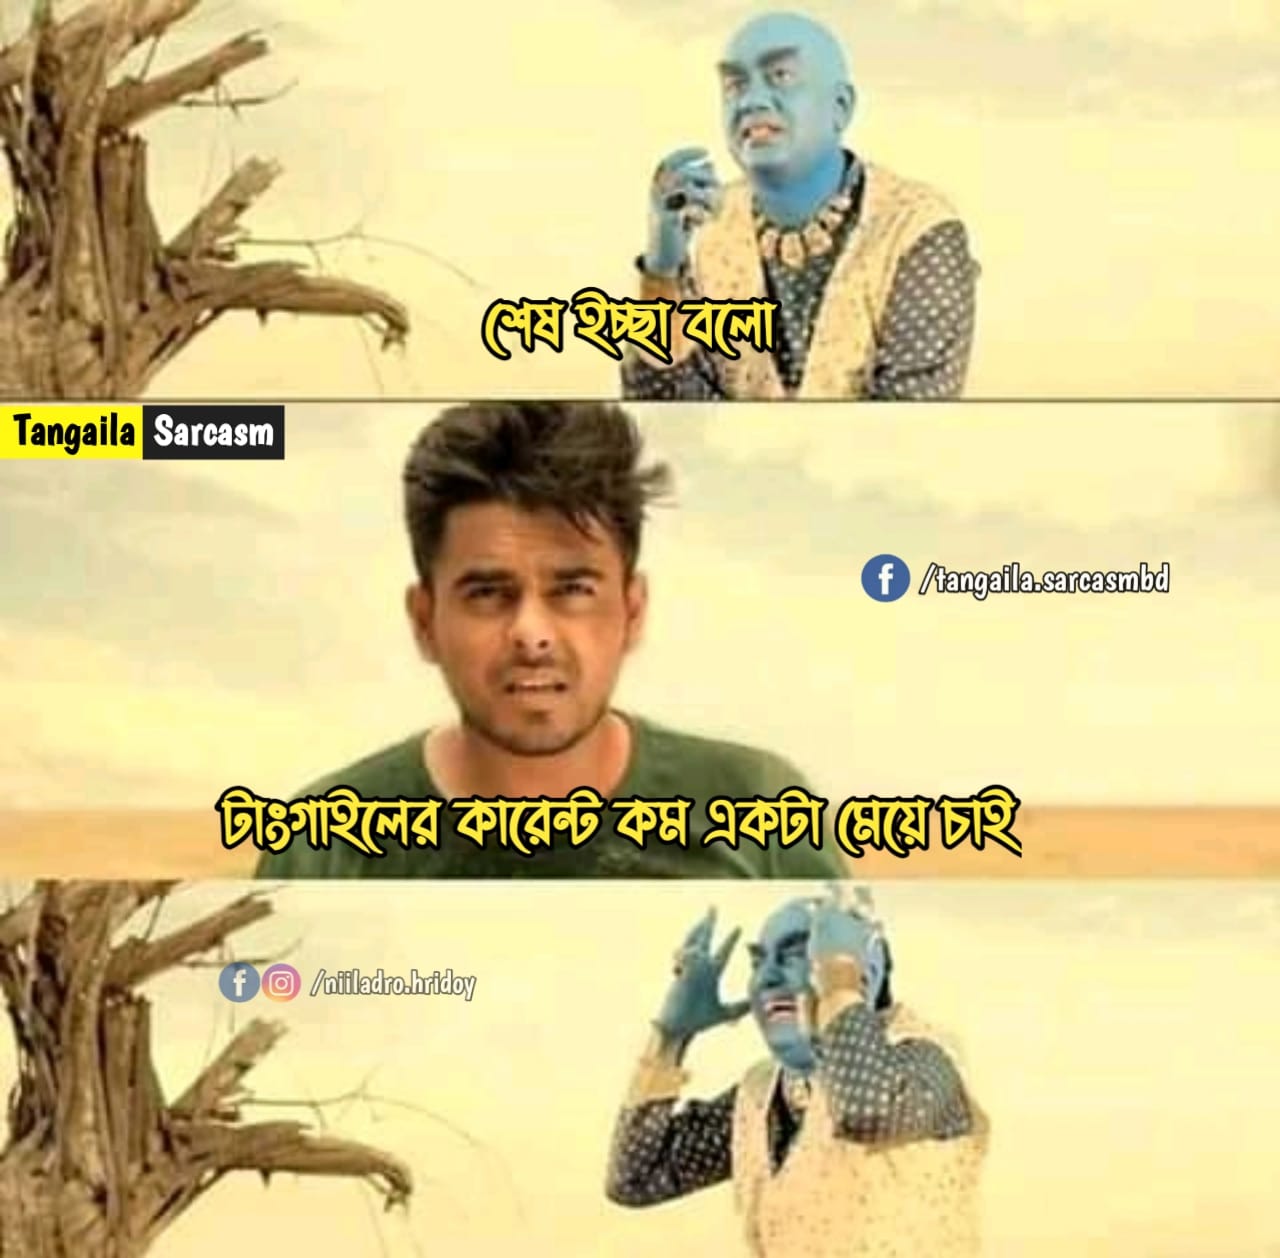
Caption: শেষ ইচ্ছা বলো    টাংগাইলের কারেন্ট কম একটা মেয়ে চাই
Label: hate